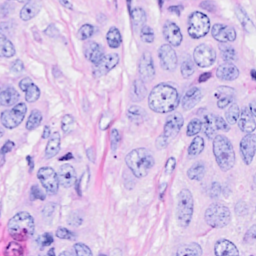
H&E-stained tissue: Breast